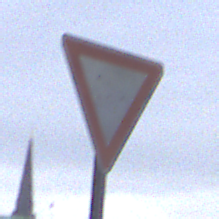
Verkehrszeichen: VorfahrtGewaehren
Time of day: MorningAfternoon
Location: Outdoor (Urban)
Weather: Overcast
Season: NotSpecified
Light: Natural